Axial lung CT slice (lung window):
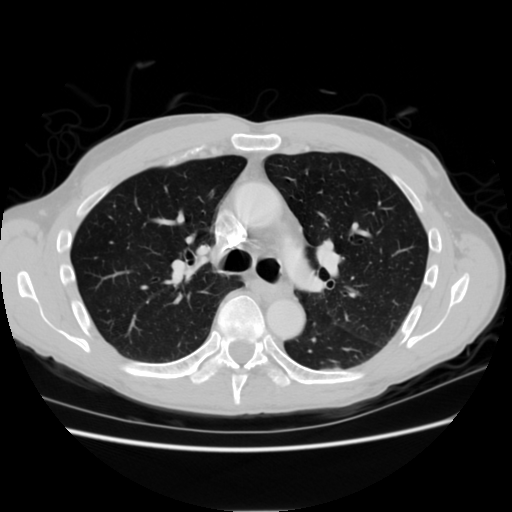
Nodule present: no